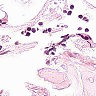
Metastatic tissue present: no